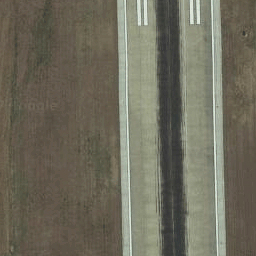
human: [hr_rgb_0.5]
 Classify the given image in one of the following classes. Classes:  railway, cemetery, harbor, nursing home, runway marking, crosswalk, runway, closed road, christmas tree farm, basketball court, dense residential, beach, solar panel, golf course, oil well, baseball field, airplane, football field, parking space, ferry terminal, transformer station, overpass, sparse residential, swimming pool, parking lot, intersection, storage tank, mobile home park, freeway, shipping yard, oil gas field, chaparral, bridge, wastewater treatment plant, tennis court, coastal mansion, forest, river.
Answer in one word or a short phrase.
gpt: runway